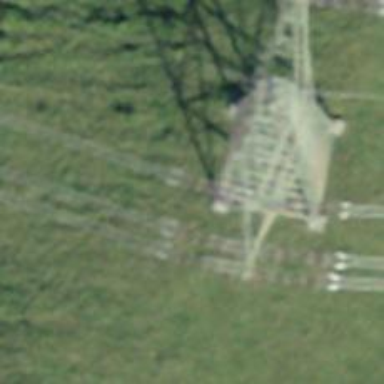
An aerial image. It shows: Power tower.